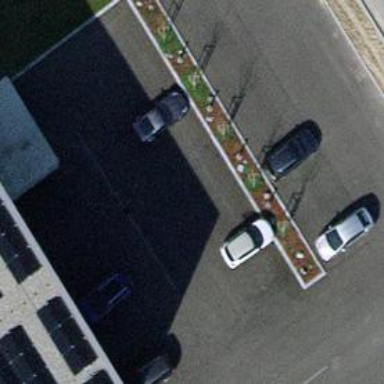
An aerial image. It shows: Parking area with surface.